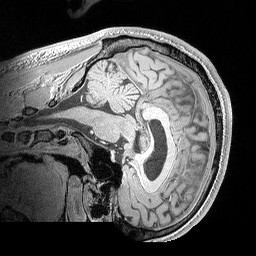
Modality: MP2RAGE
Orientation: sagittal
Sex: male
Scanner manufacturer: siemens
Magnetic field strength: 3 T
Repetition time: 5 s
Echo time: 0.00292 s